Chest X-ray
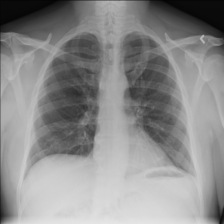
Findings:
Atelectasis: negative
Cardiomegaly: negative
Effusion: positive
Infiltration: positive
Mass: negative
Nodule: negative
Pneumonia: negative
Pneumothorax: negative
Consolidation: negative
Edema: negative
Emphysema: negative
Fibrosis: negative
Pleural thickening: negative
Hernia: negative